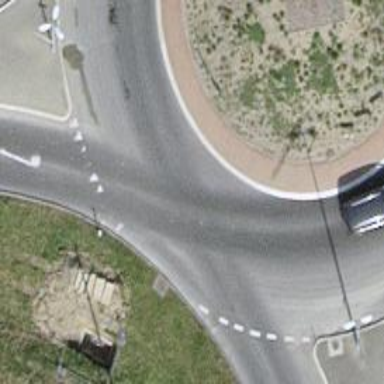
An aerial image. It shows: Asphalt road that is secondary route leading to roundabout.